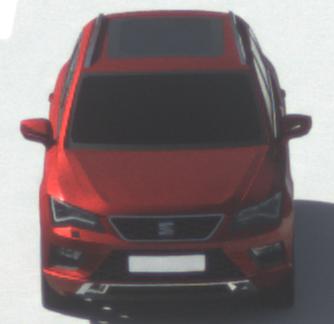
Make: SEAT
Model: Ateca 1.0 TSI Ecomotive
Detailed model: Ateca (5FP)
Model produced from: 2016/08
Model produced until: 2018/08
Doors: 5
Color: red
Road condition: dry road
Daytime: morning or afternoon
Contrast: medium contrast